Field crop: maize
Growth stage: 2
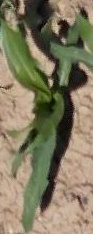
Species: maize